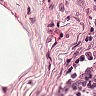
Metastatic tissue present: no